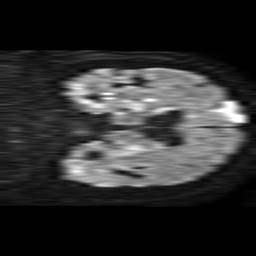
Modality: TRACE
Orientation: coronal
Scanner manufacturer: philips
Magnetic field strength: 1.5 T
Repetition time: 4.6 s
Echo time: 0.08517 s